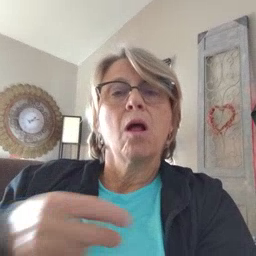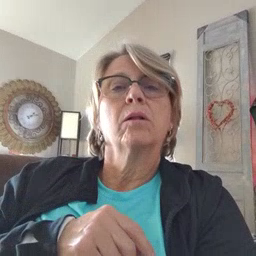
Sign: fall